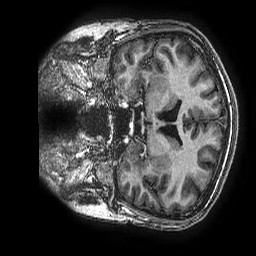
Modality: T1w
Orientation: coronal
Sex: female
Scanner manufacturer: ge
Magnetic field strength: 3 T
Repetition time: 0.00766 s
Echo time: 0.003476 s